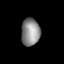
Tissue: lung
Cell type: Endothelial cells
Senescence score: 0.7133
Nuclear area (px): 503
Mean DAPI intensity: 138.72